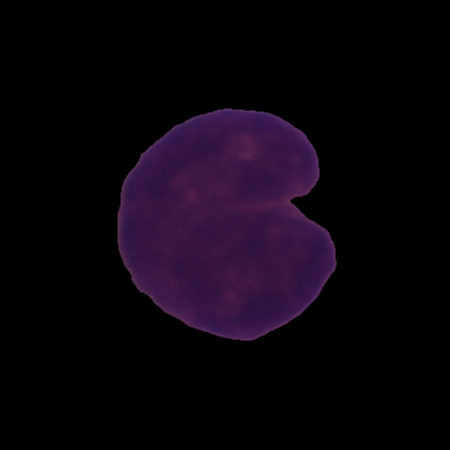
Label: cancer